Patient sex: M
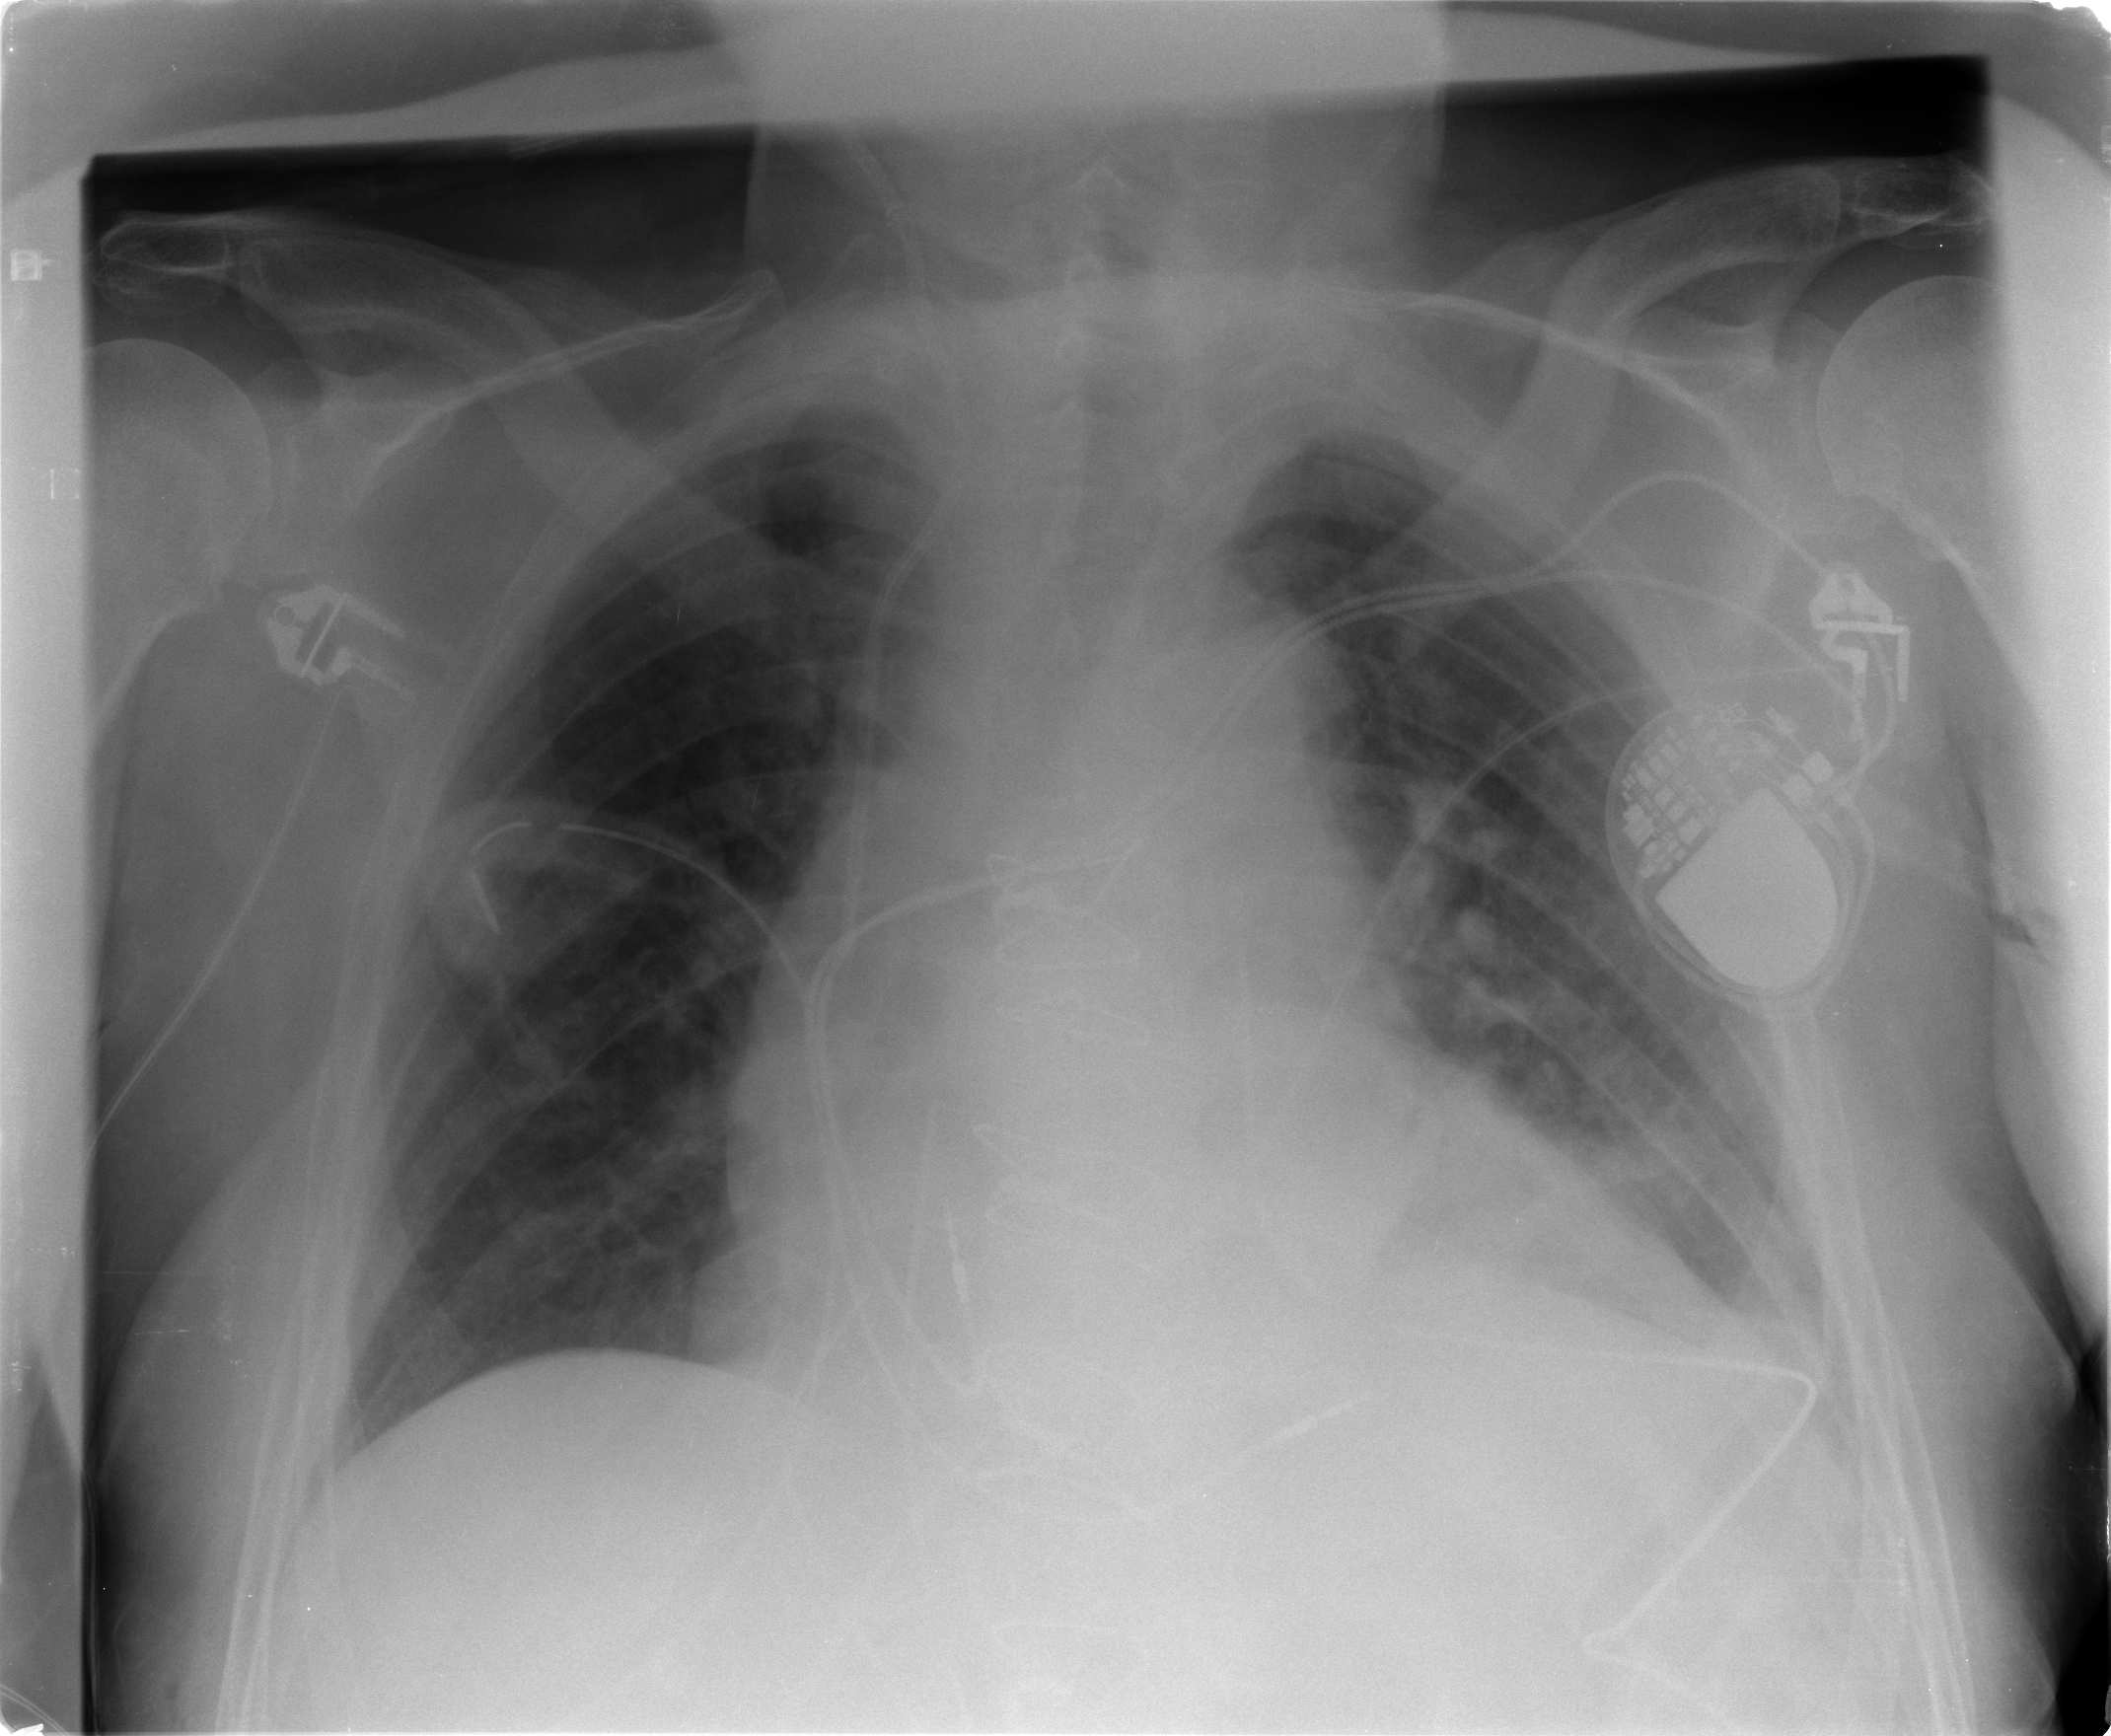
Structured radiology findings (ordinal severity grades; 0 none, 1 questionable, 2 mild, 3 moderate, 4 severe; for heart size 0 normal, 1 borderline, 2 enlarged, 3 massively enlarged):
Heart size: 2
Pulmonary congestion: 2
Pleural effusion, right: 0
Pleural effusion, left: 1
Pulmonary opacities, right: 0
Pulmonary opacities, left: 0
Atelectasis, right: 2
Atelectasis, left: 2